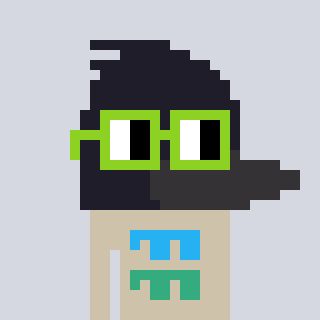
a pixel art character with square light green glasses, a raven-shaped head and a bege-colored body on a cool background